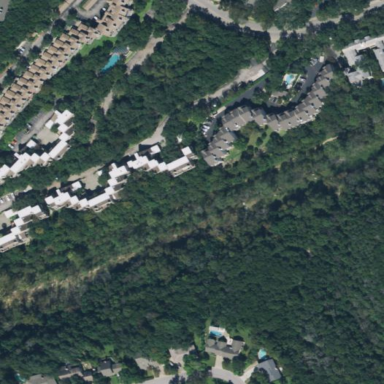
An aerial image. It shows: Condominium within residential area.